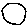
Label: circle